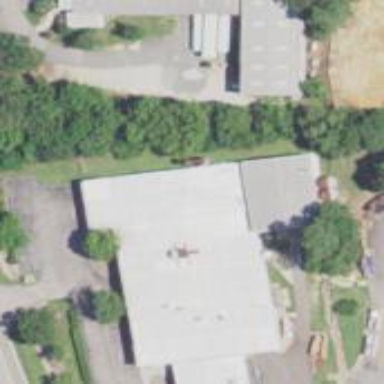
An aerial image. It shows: Commercial building.